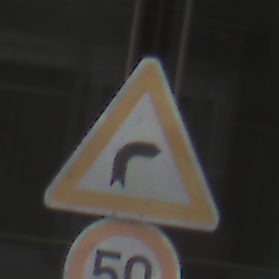
Verkehrszeichen: KurveRechts
Zusatzzeichen unten: Geschwindigkeit50
Umgebung: Outdoor, Urban
Tageszeit: Midday
Wetter: Overcast
Licht: Natural
Jahreszeit: NotSpecified
Kontrast: LowContrast